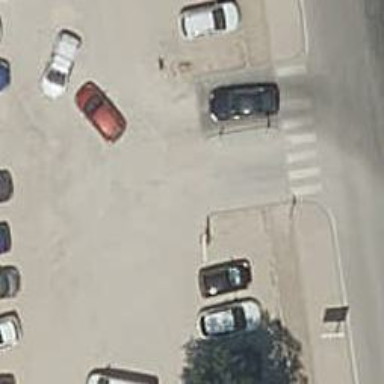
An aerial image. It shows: Road serving as parking aisle.